Question: When I try to start adb using the "adb start-server" command, the command line doesn't respond, and adb shows up for a second in the task manager, but then disappears. I've tried re installing, and a fresh copy of the SDK has the problem. When I type in "adb devices", the output is: "error: protocol fault (no status)" Any ideas on how I can fix this?
Also, when I update the SDK, I get this code: Starting ADB server failed (code -1).

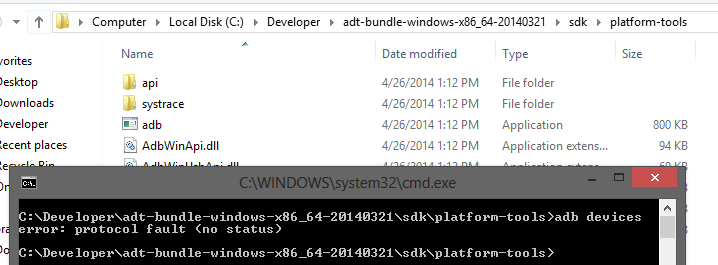
Answer: The problem was that my parental control software was interfering with adb.